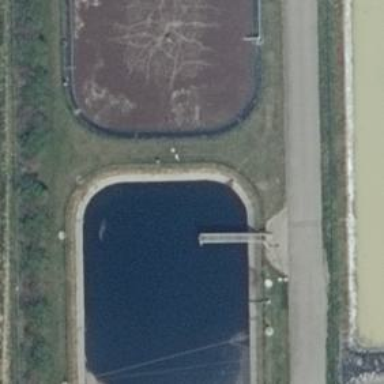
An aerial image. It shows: Pond surrounded by natural water.